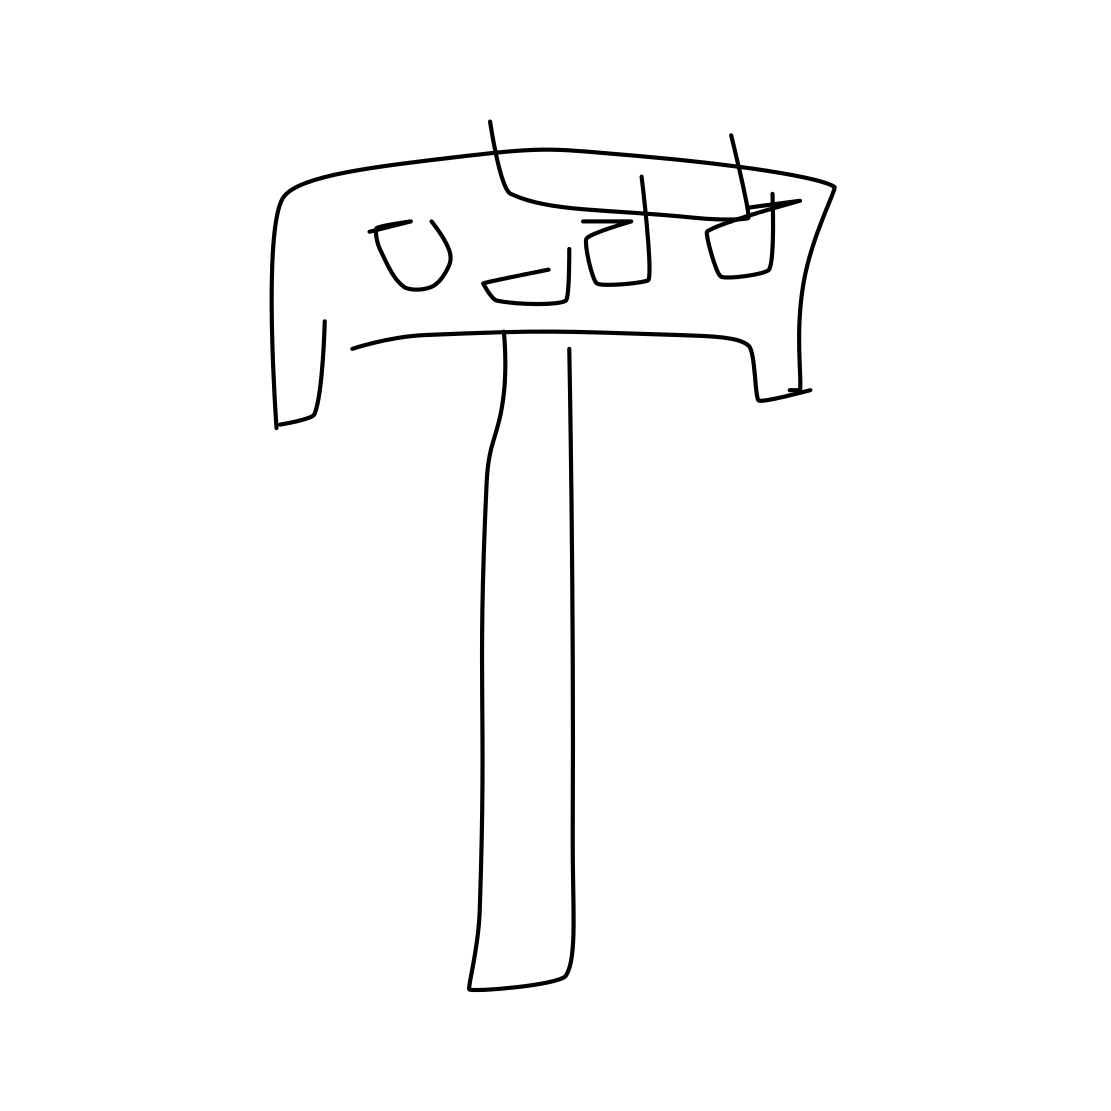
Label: mailbox